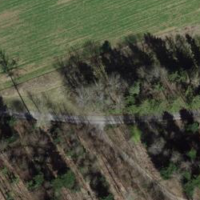
EUNIS habitat code: 41
Species observed at this site:
Phaneroptera falcata